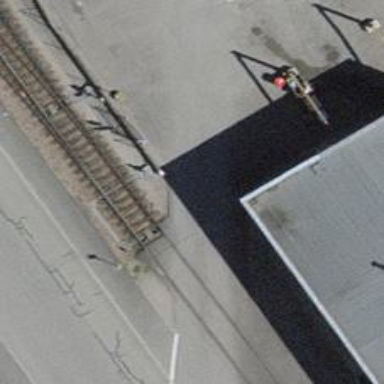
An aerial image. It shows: Railway switch.